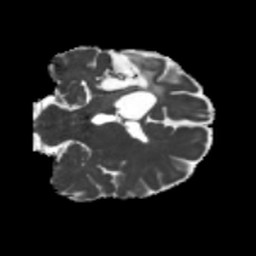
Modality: MD
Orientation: coronal
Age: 42
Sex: male
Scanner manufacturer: siemens
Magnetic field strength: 3 T
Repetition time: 5.25 s
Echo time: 0.08 s